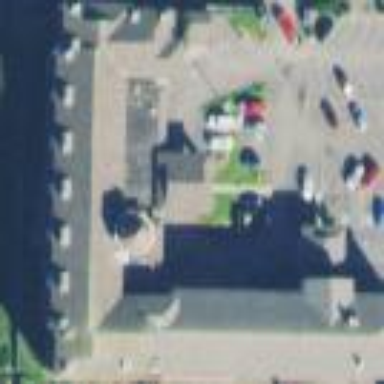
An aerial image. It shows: Hotel building.